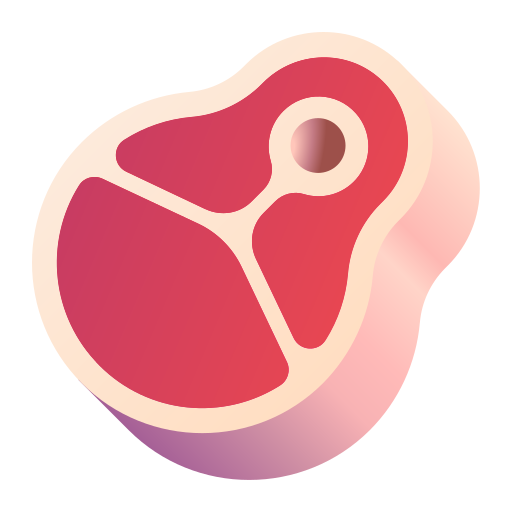
cut of meat color